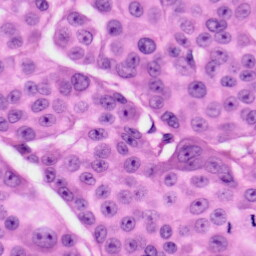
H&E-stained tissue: Skin